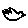
Label: bird